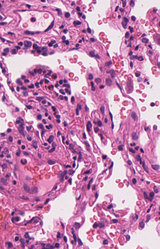
Tumor epithelial tissue: no
Tumor-associated stroma tissue: no
Normal tissue: yes